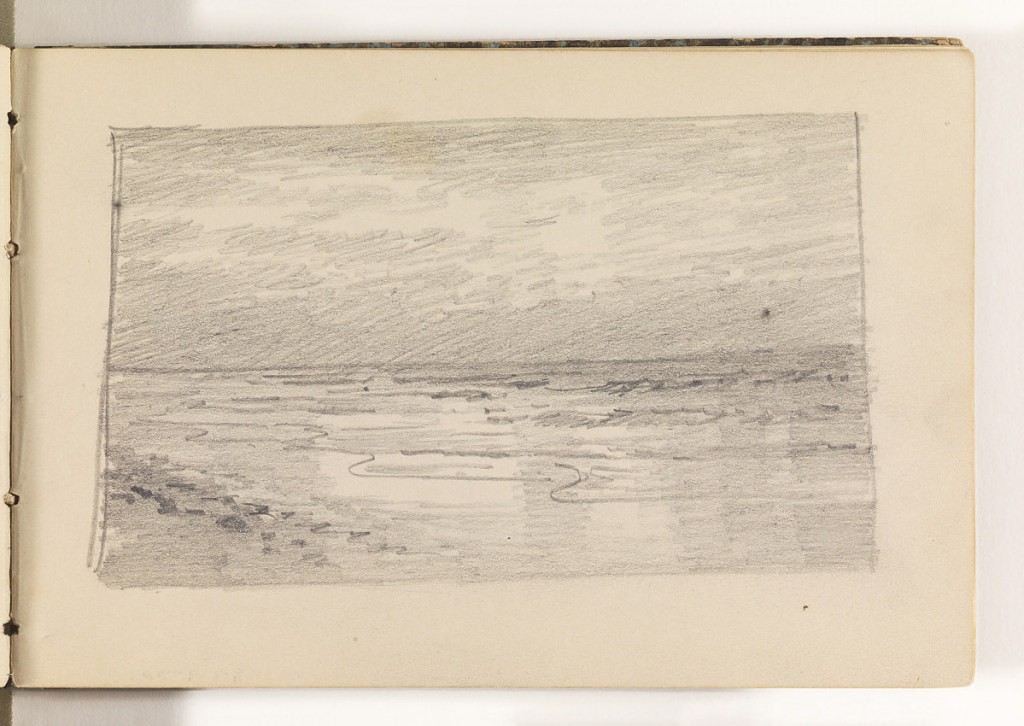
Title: Sketch of Serene Ocean on Beach
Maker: William Trost Richards, American, 1833–1905
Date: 1870–85
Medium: Graphite on cream wove paper, bound
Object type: Sketchbook folio
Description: Beach with calm, serene ocean coming onto the shore.